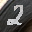
Label: 2